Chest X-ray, AP view. Patient: 58 years old, sex M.
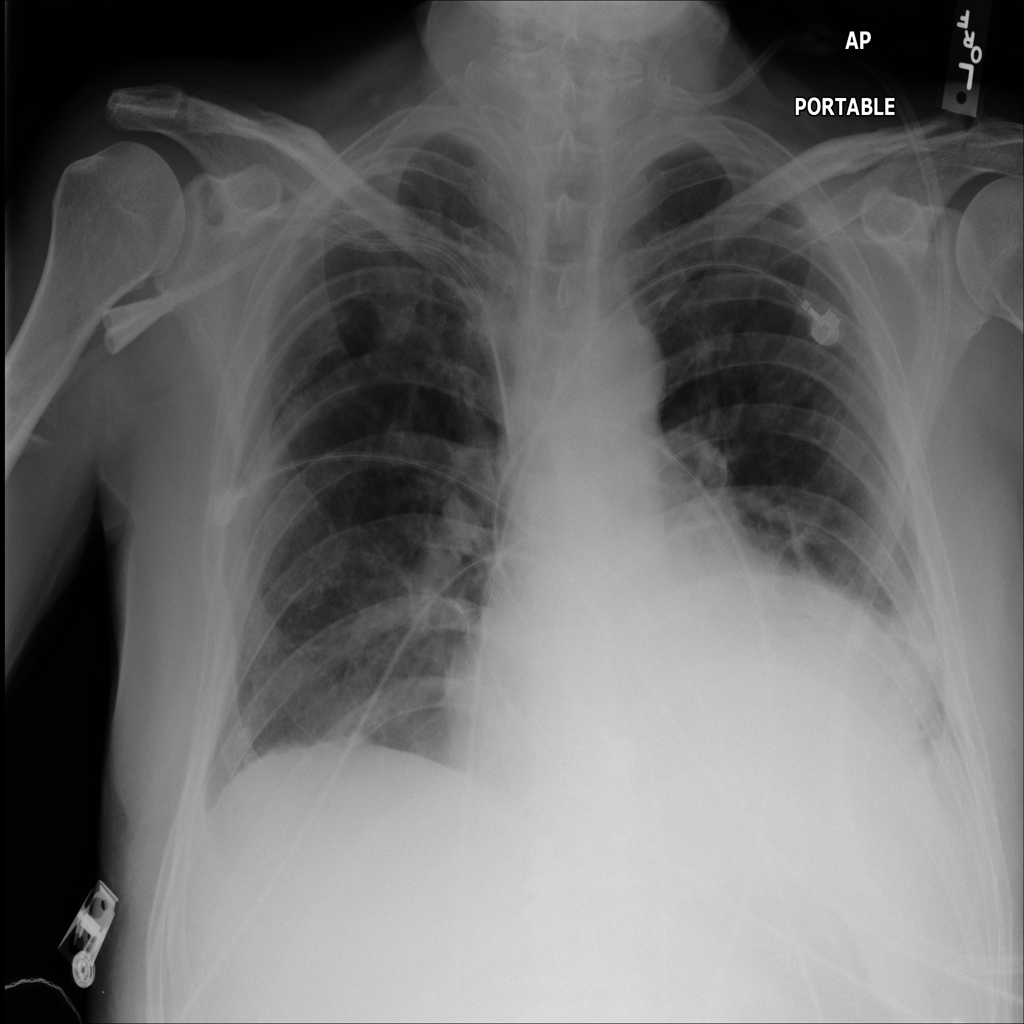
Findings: Atelectasis, Cardiomegaly, Consolidation, Effusion